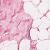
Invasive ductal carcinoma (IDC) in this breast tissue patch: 0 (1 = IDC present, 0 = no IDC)